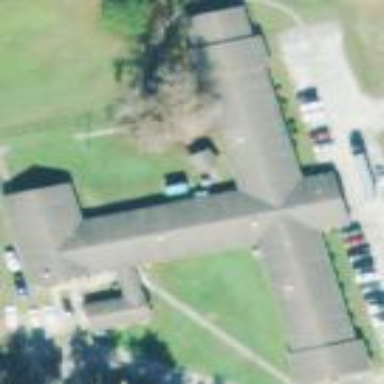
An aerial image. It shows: Nursing home building.